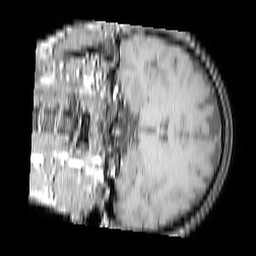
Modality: T1w
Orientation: coronal
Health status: ill
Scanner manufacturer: philips
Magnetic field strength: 3 T
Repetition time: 0.3787 s
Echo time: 0.002908 s